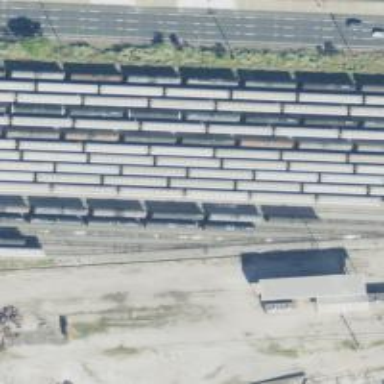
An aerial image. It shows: Railway yard used for servicing trains.